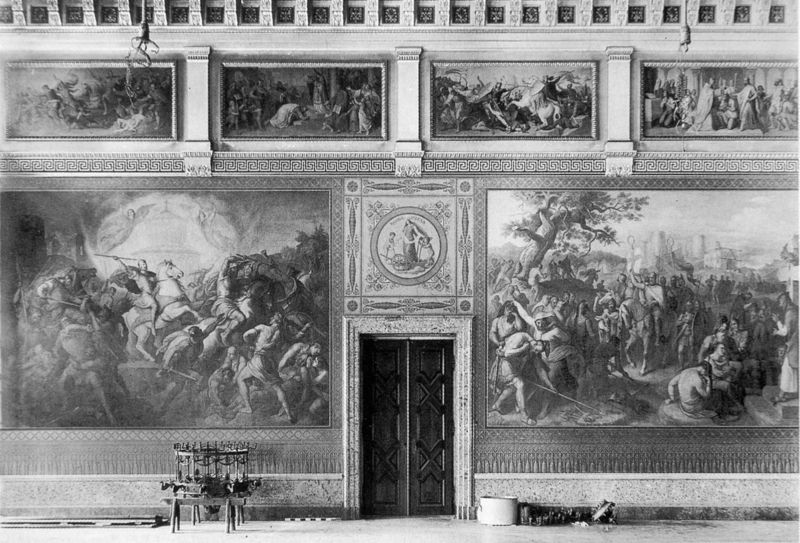
Titel: Saal Karls des Großen, Ostwand
Künstler: Julius Schnorr von Carolsfeld
Standort: München
Institution: Residenz
Schlagwörter: baum, feuer, gemälde, kampf, mann, schatten, weiß, akte, frauen, landschaft, menschen, bewegung, frankreich, grau, hell, holz, lampen, licht, marmor, männer, raum, schwarz, skizze, stuhl, szene, säulen, tisch, tür, zeichnung, zimmer, gebäude, haus, schloss, menge, muster, ornament, versammlung, wand, architektur, barock, geschichte, historie, rahmen, sockel, bild, innenraum, gitter, boden, gold, interieur, reich, decke, gewänder, innen, klassizismus, renaissance, kreis, pferd, pferde, reiter, rund, topf, bilder, leiste, italien, studie, türe, bank, hocker, pilaster, saal, schemel, figuren, krieg, schlacht, könig, lanze, soldaten, tafel, tapete, ornamente, verzierung, wandgemälde, wandmalerei, korb, flügeltür, leuchter, stuck, gemach, tor, foto, fotografie, fussboden, eingang, schlachten, burg, rechteck, münchen, palast, balustrade, kabel, schwarzweiss, schwerter, ritter, schimmel, kapitell, photo, fries, portal, sims, wandbilder, gesims, mensche, residenz, pfer, sage, krieger, fresken, rechteckig, tapisserie, nibelungen, ballustrade, kassetten, konsolen, konsole, speer, fresko, museum, kreig, kassettentür, tur, sechs, emblem, eimer, wandbild, louvre, fotographie, böcke, heroisch, szenen, graus, quadrat, fresco, freskos, installation, mäander, allemand, kampfszenen, gebälk, pinakothek, jagdszene, bauarbeiten, kasettendecke, metope, umbau, wandgliederung, konsolgesims, werk, predella, wandbemalung, abschnitte, restaurierung, zyklus, frescen, freske, massen, versailles, kunstwerk, bildfelder, bataille, fresque, prunksaal, galerie, fesko, gesllschaft, historien, kriege, laufnder hund, leiseten, parrocel, kunstwerke, sopraporte, luvre, schalchtenszene, schlöachtenszene, wandblder, krigesszenen, glühbirnrnfassungen, kusntwerk